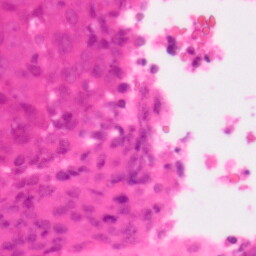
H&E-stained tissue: Colon